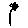
Label: flower